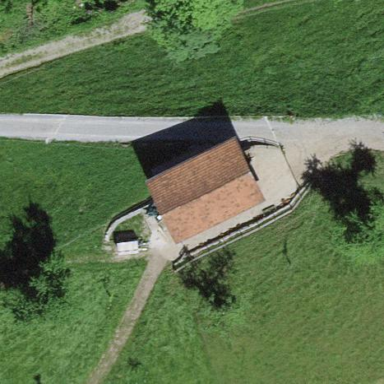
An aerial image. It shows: Farm auxiliary building.